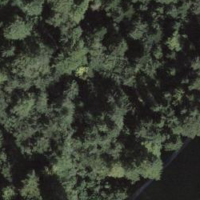
EUNIS habitat code: 41
Species observed at this site:
Campanula trachelium